Question: I've just upgraded my app to use AppCompat v22.1.0 and I'm getting the following exception from the AppCompat layout XML file:
'''
removing attribute http://schemas.android.com/apk/res/android:layout_marginEnd
from <ImageView>
removing attribute http://schemas.android.com/apk/res/android:textAlignment
from <android.support.v7.internal.widget.DialogTitle>
removing attribute http://schemas.android.com/apk/res/android:layoutDirection
from <LinearLayout>
'''

I upgraded to version v1.8 of the JDK and does not work either.
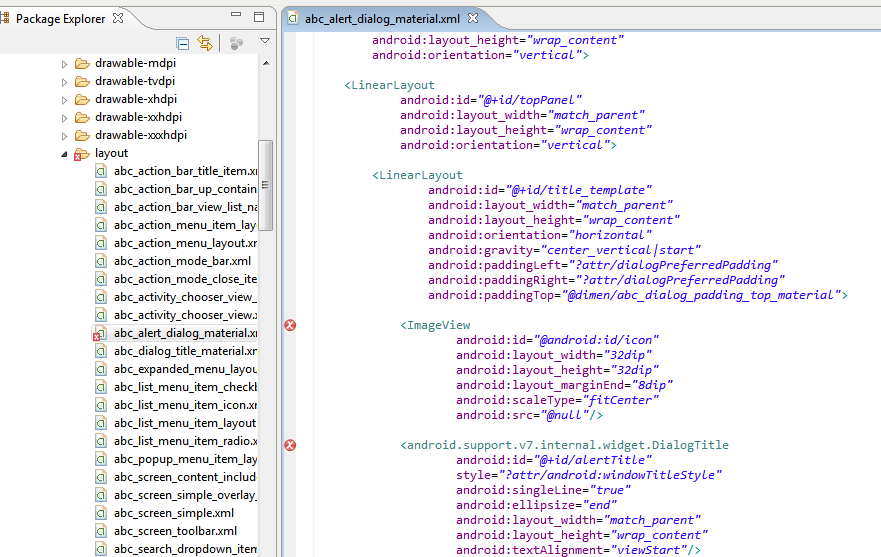
Answer: See discussion on <URL>
You have a couple of options:
- 'Preferences > Android > Build > Build output''Normal''Silent''Verbose'- <URL>
You can have as many SDK Build Tools installed, you can specify a version per project or otherwise it will pick up the latest.